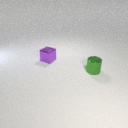
small green metal cylinder in front of small purple metal cube